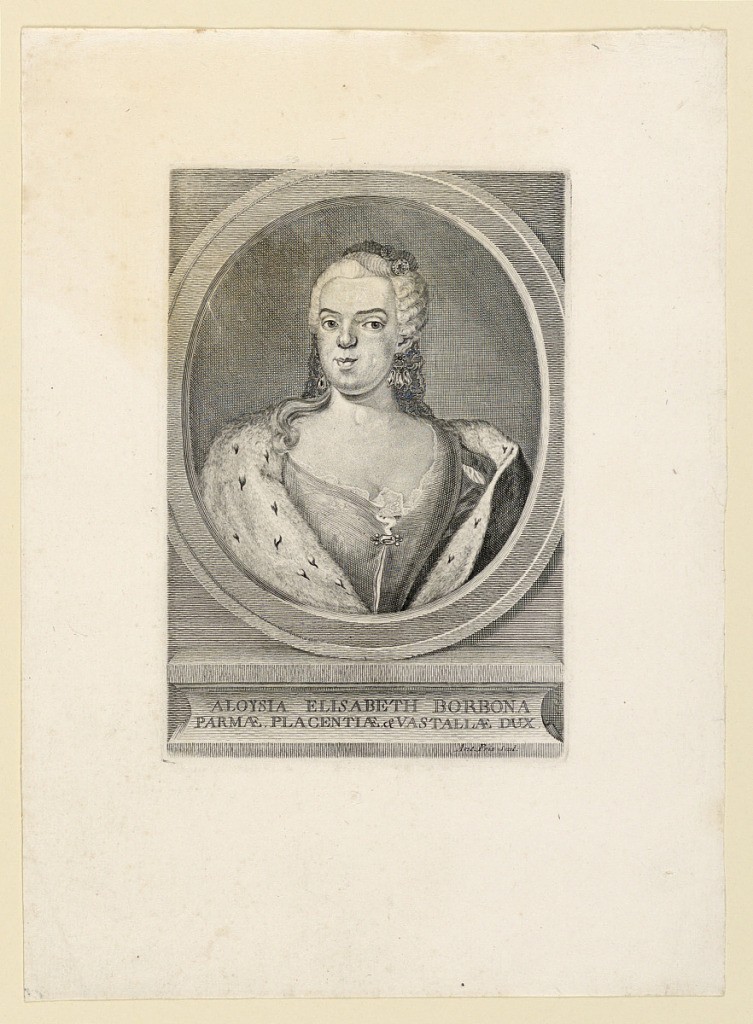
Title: Portrait of Louise Elisabeth Bourbon, Duchess of Parma, Piacenza and Quastalls
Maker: Anton Fritz, German, active in Rome, born 1718
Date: ca. 1760-1770
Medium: Engraving on paper
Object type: Print
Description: Bust-length portrait of the Duchess, head turned slightly to left, body to right. She wears large earrings and matching jewels in her hair. Around her shoulders is an ermine stole. The oval frame is supported by an inscribed pedestal.